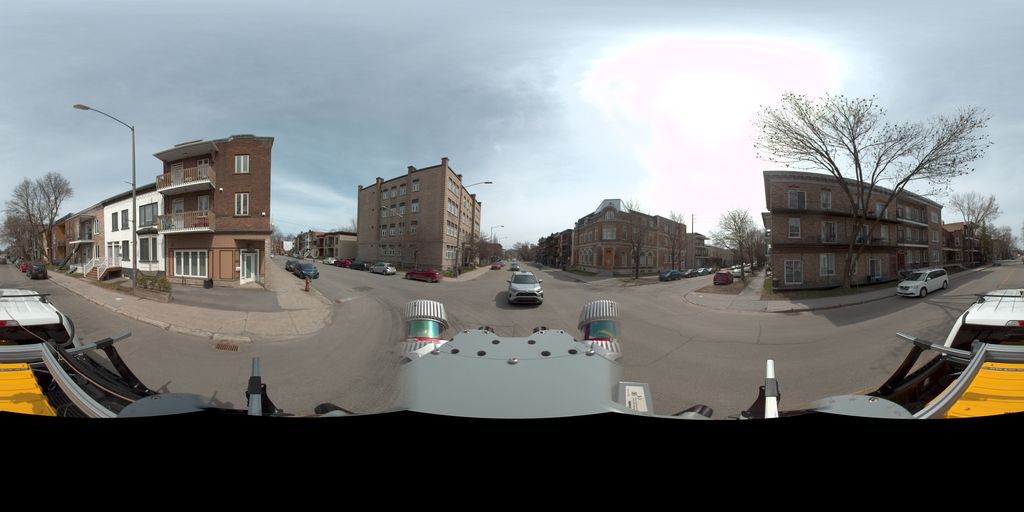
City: quebec_city